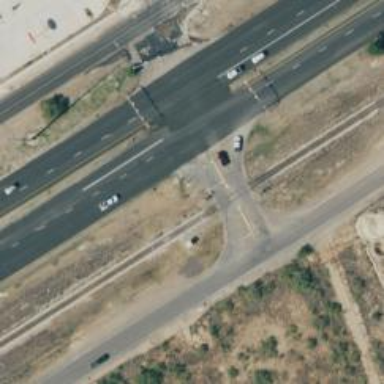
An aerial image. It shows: Road with stop sign.